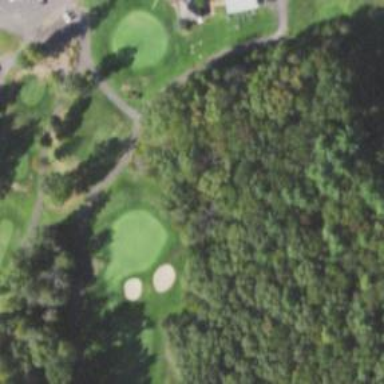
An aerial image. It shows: Golf hole.